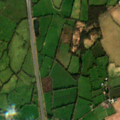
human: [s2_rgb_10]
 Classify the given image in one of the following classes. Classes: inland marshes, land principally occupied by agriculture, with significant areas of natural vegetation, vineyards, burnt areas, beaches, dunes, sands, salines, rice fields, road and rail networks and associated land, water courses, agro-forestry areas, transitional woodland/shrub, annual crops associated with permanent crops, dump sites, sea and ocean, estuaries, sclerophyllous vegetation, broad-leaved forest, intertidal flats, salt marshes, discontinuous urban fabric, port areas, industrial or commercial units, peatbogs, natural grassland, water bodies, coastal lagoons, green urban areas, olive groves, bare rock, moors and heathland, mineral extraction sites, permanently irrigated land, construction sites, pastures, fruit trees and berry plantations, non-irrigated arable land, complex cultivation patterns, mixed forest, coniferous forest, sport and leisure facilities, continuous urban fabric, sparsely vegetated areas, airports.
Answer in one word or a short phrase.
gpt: non-irrigated arable land, pastures